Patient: sex F, age 73
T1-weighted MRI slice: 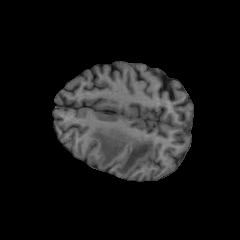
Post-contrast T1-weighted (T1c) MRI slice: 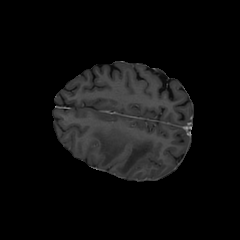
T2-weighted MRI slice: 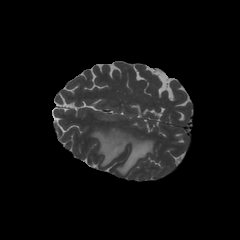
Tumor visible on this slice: yes
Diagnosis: Glioblastoma, IDH-wildtype
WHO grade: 4